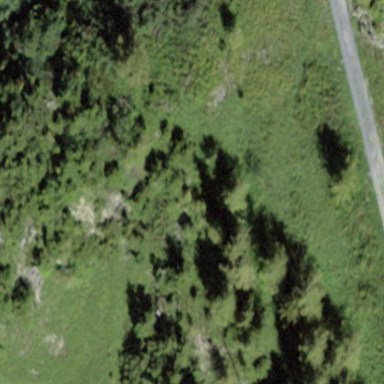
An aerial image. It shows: Patch of scrub vegetation.